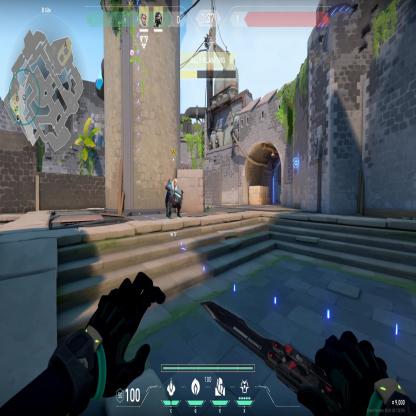
Label: teammate